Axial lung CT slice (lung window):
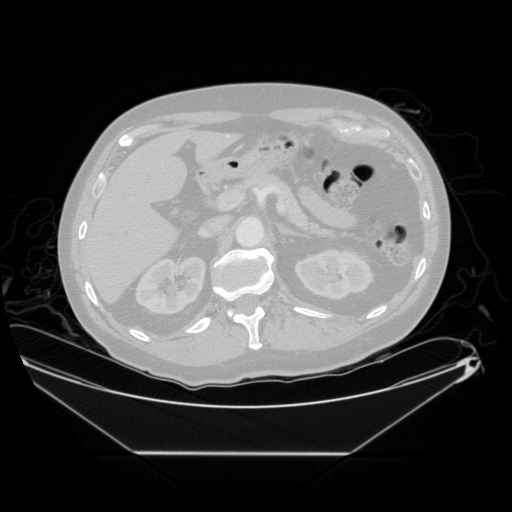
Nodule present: no